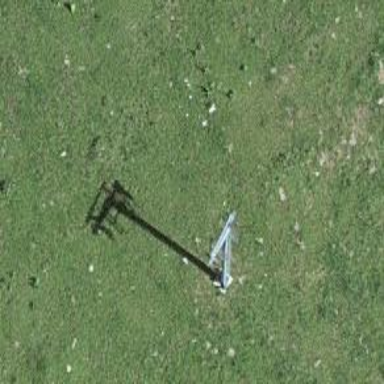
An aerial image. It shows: Pylon for aerialway.